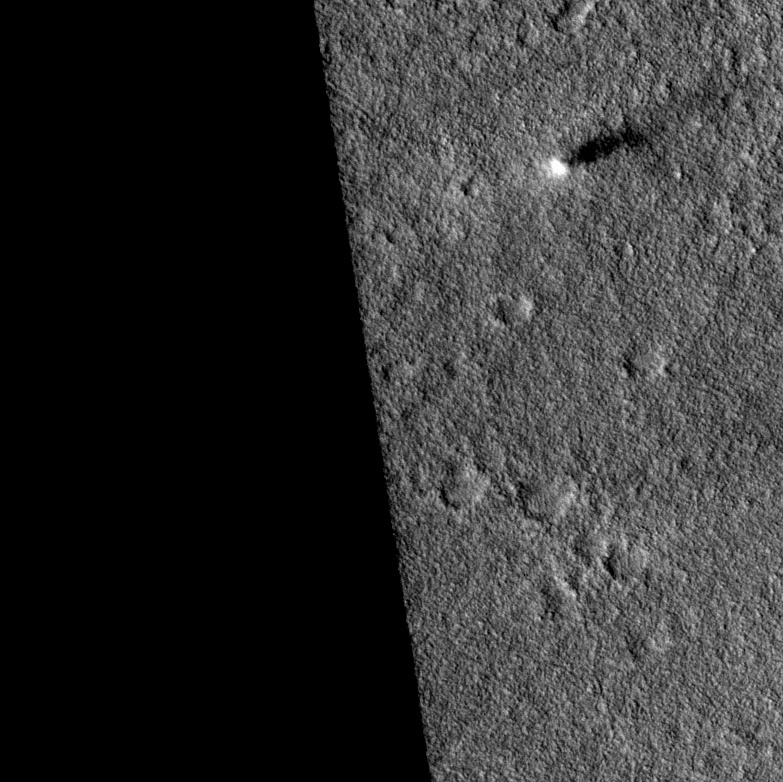
Label: dustdevil